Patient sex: M
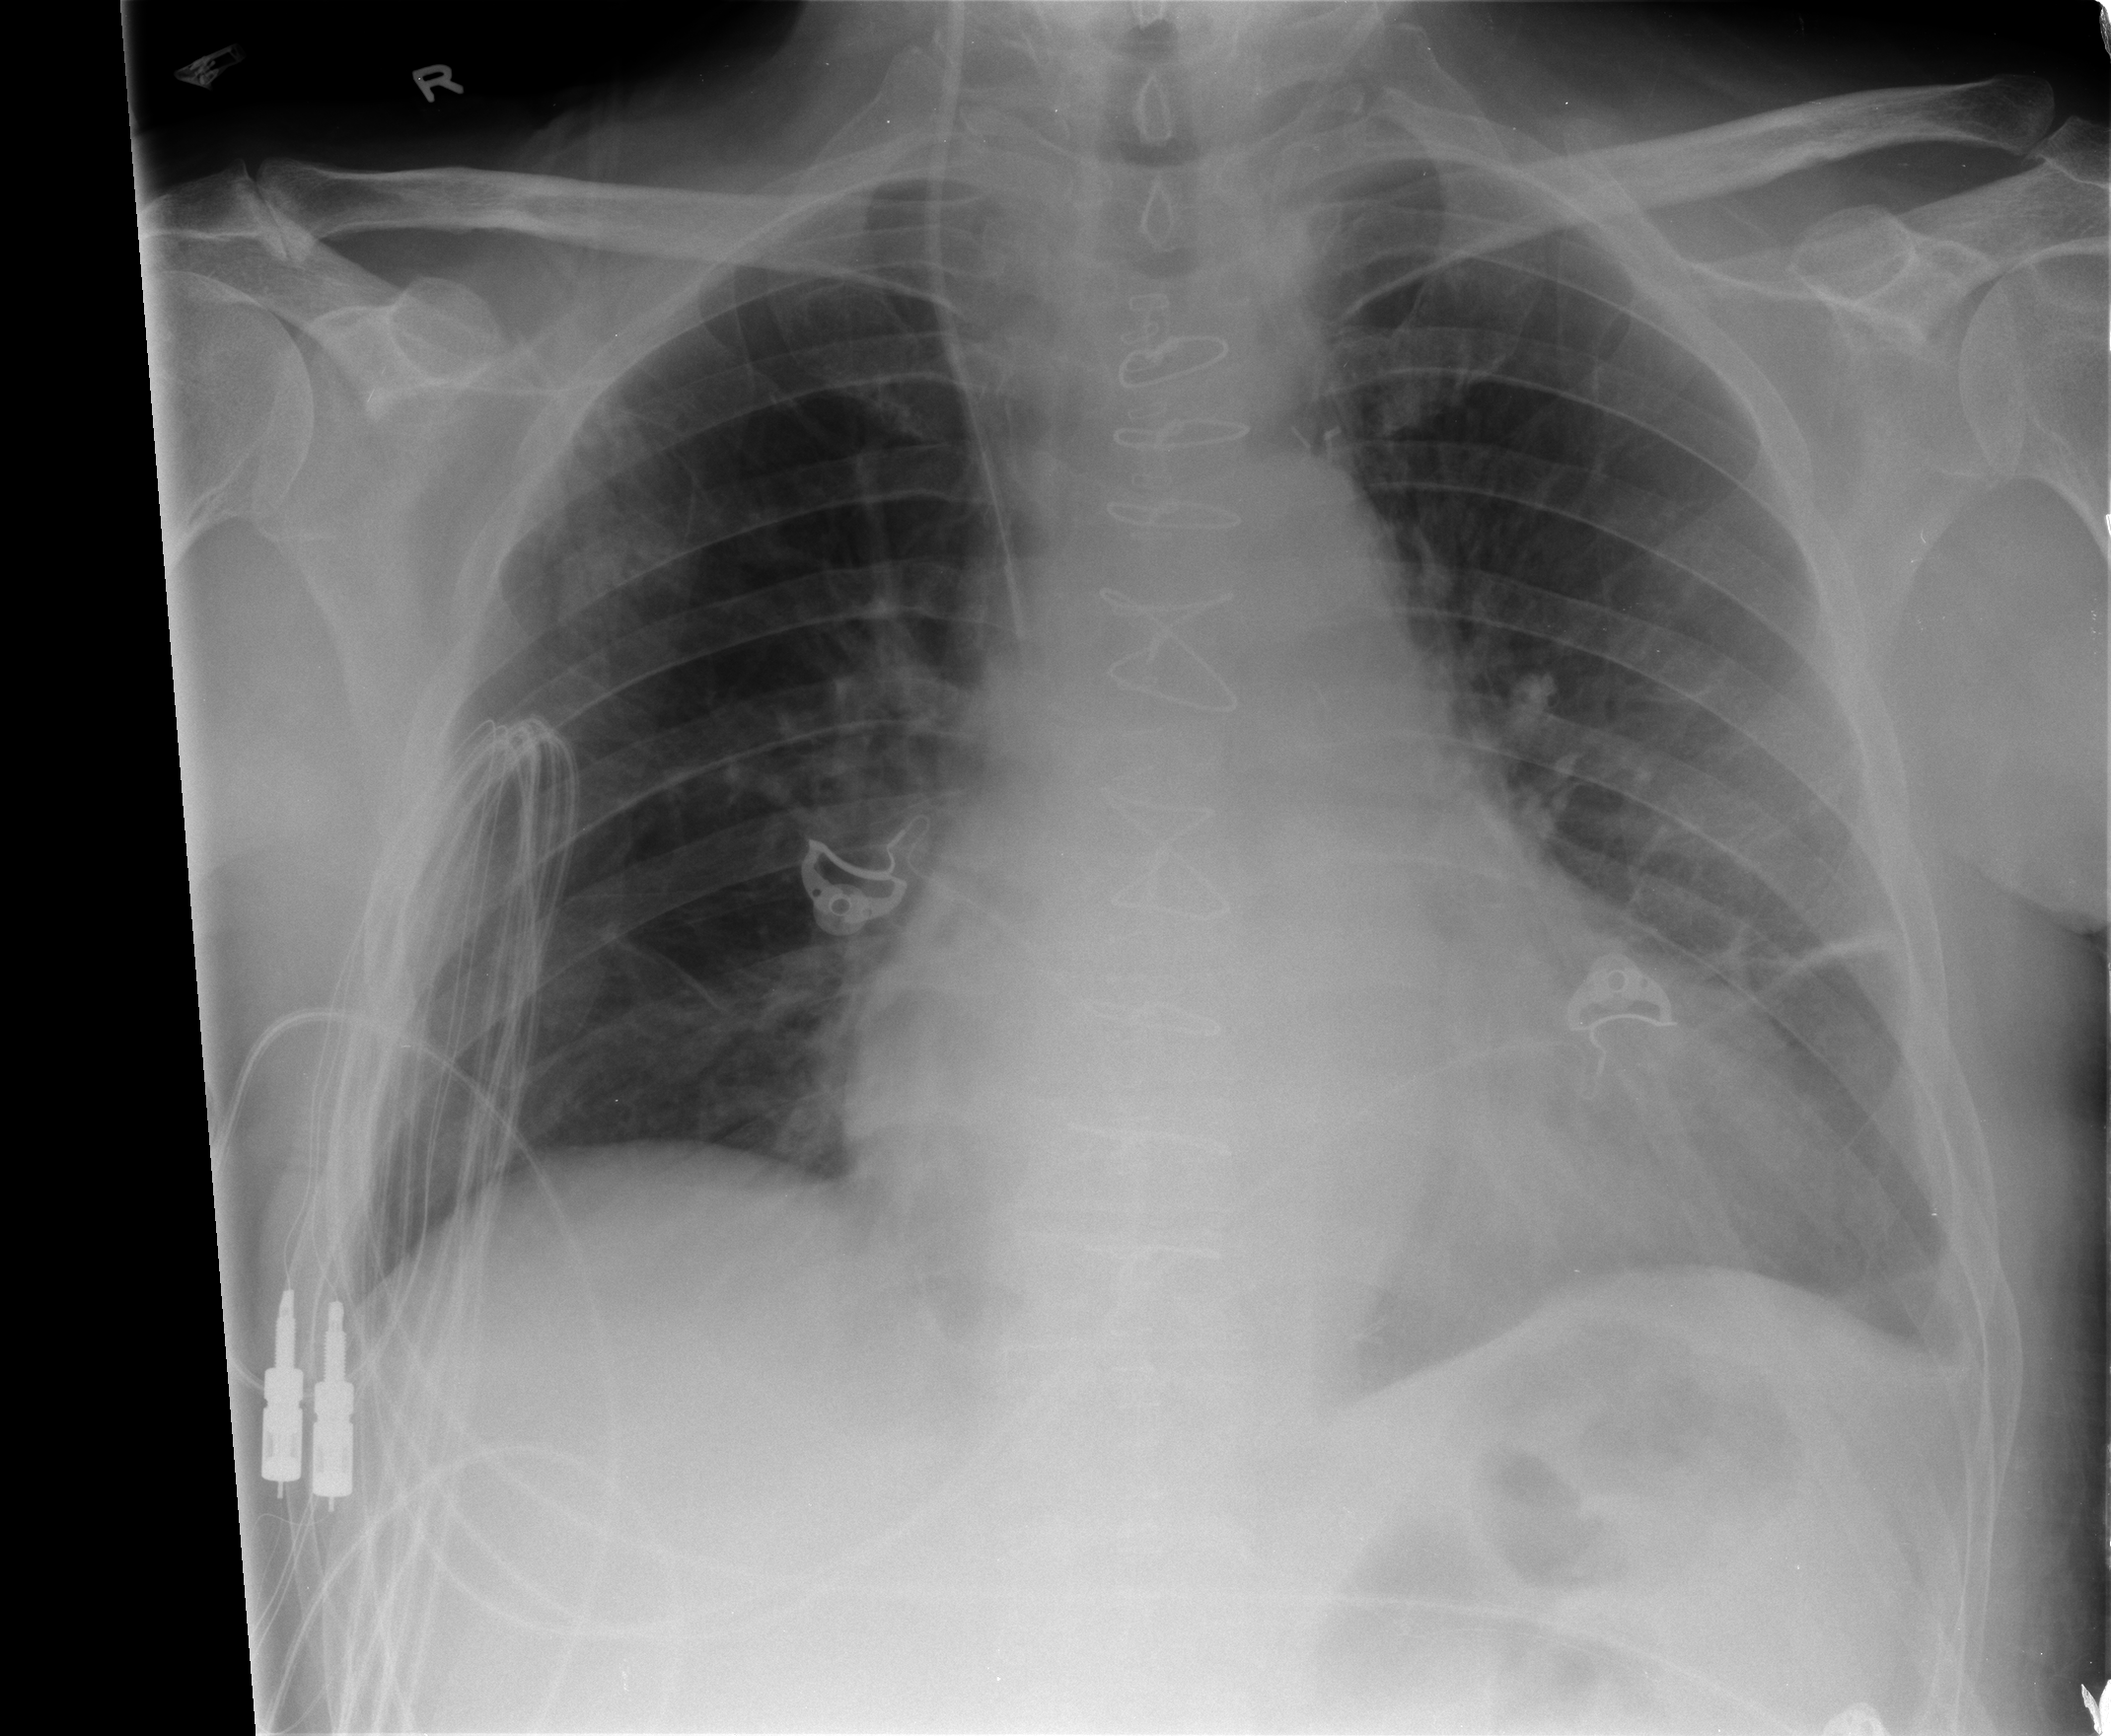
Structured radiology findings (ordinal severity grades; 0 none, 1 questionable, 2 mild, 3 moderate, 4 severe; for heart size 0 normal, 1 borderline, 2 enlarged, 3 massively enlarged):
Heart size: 2
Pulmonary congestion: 0
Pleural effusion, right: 0
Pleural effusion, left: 2
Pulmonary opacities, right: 0
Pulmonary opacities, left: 0
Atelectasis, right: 0
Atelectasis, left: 2